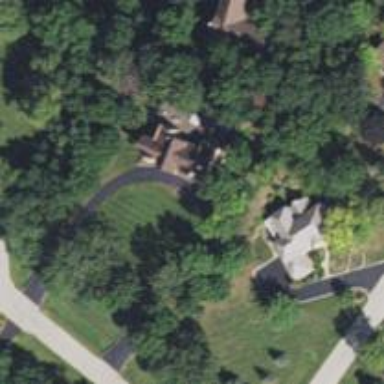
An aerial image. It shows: Driveway tunnel serving as building passage.